Question: I have some outstanding outgoing commits in Visual Studio using Visual Studio Online with Git. I want to push my local repository to my TFS account.
My problem is that the Push option is disabled.
I tried simply adding some comments to create a change and then locally committing that. That would be BaseLine Resend in the image below. I had problems with locally committing but the Push option enabled state did not change i.e. it's still disabled.
I would like to know how to recover from this state and it's happened several times before and the only solution seems to be to wipe the repository and start over which is obviously completely unsatisfactory.

'''
[core] bare = false repositoryformatversion = 0 filemode = false logallrefupdates = true symlinks = false ignorecase = true [diff] tool = vsdiffmerge [difftool] prompt = true [difftool "vsdiffmerge"] cmd = "C:\Program Files (x86)\Microsoft Visual Studio
12.0\Common7\IDE\vsdiffmerge.exe" "$LOCAL" "$REMOTE" //t keepbackup = false trustexistcode = true [merge] tool = vsdiffmerge [mergetool] prompt = true [mergetool "vsdiffmerge"] cmd = "C:\Program Files (x86)\Microsoft Visual Studio
12.0\Common7\IDE\vsdiffmerge.exe" "$REMOTE" "$LOCAL" "$BASE" "$MERGED" //m keepbackup = false trustexistcode = true [remote "origin"] url = https://abc.visualstudio.com/DefaultCollection/Abc%20Enterprise/_git/Abc.Enterprise.Tasking fetch = +refs/heads/*:refs/remotes/origin/* [branch "master"] remote
= origin merge = refs/heads/master
'''
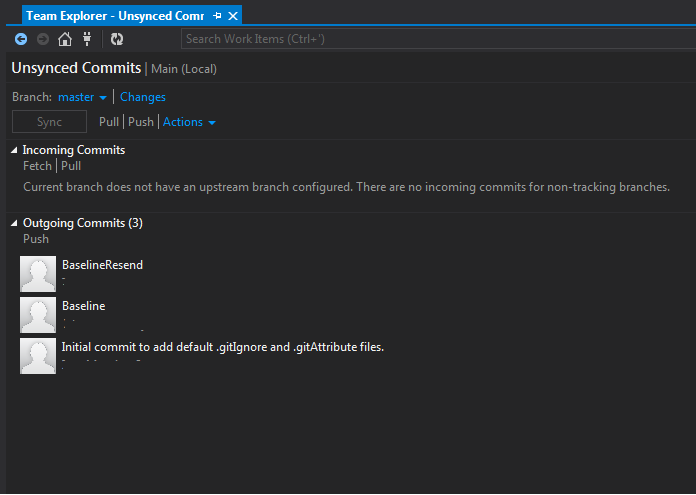
Answer: If you need to push your local git for the first time you should run the following (after creating the TFS 2013 git repository):
> git remote add origin 'http://tfs:8080/tfs/...'git push -u origin --all
If you need to commit a specific branch. You should publish this branch. See <URL>
Until you publish the branch the commits on the branch will stay in "Unpublished branches"